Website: walmart
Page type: receipt
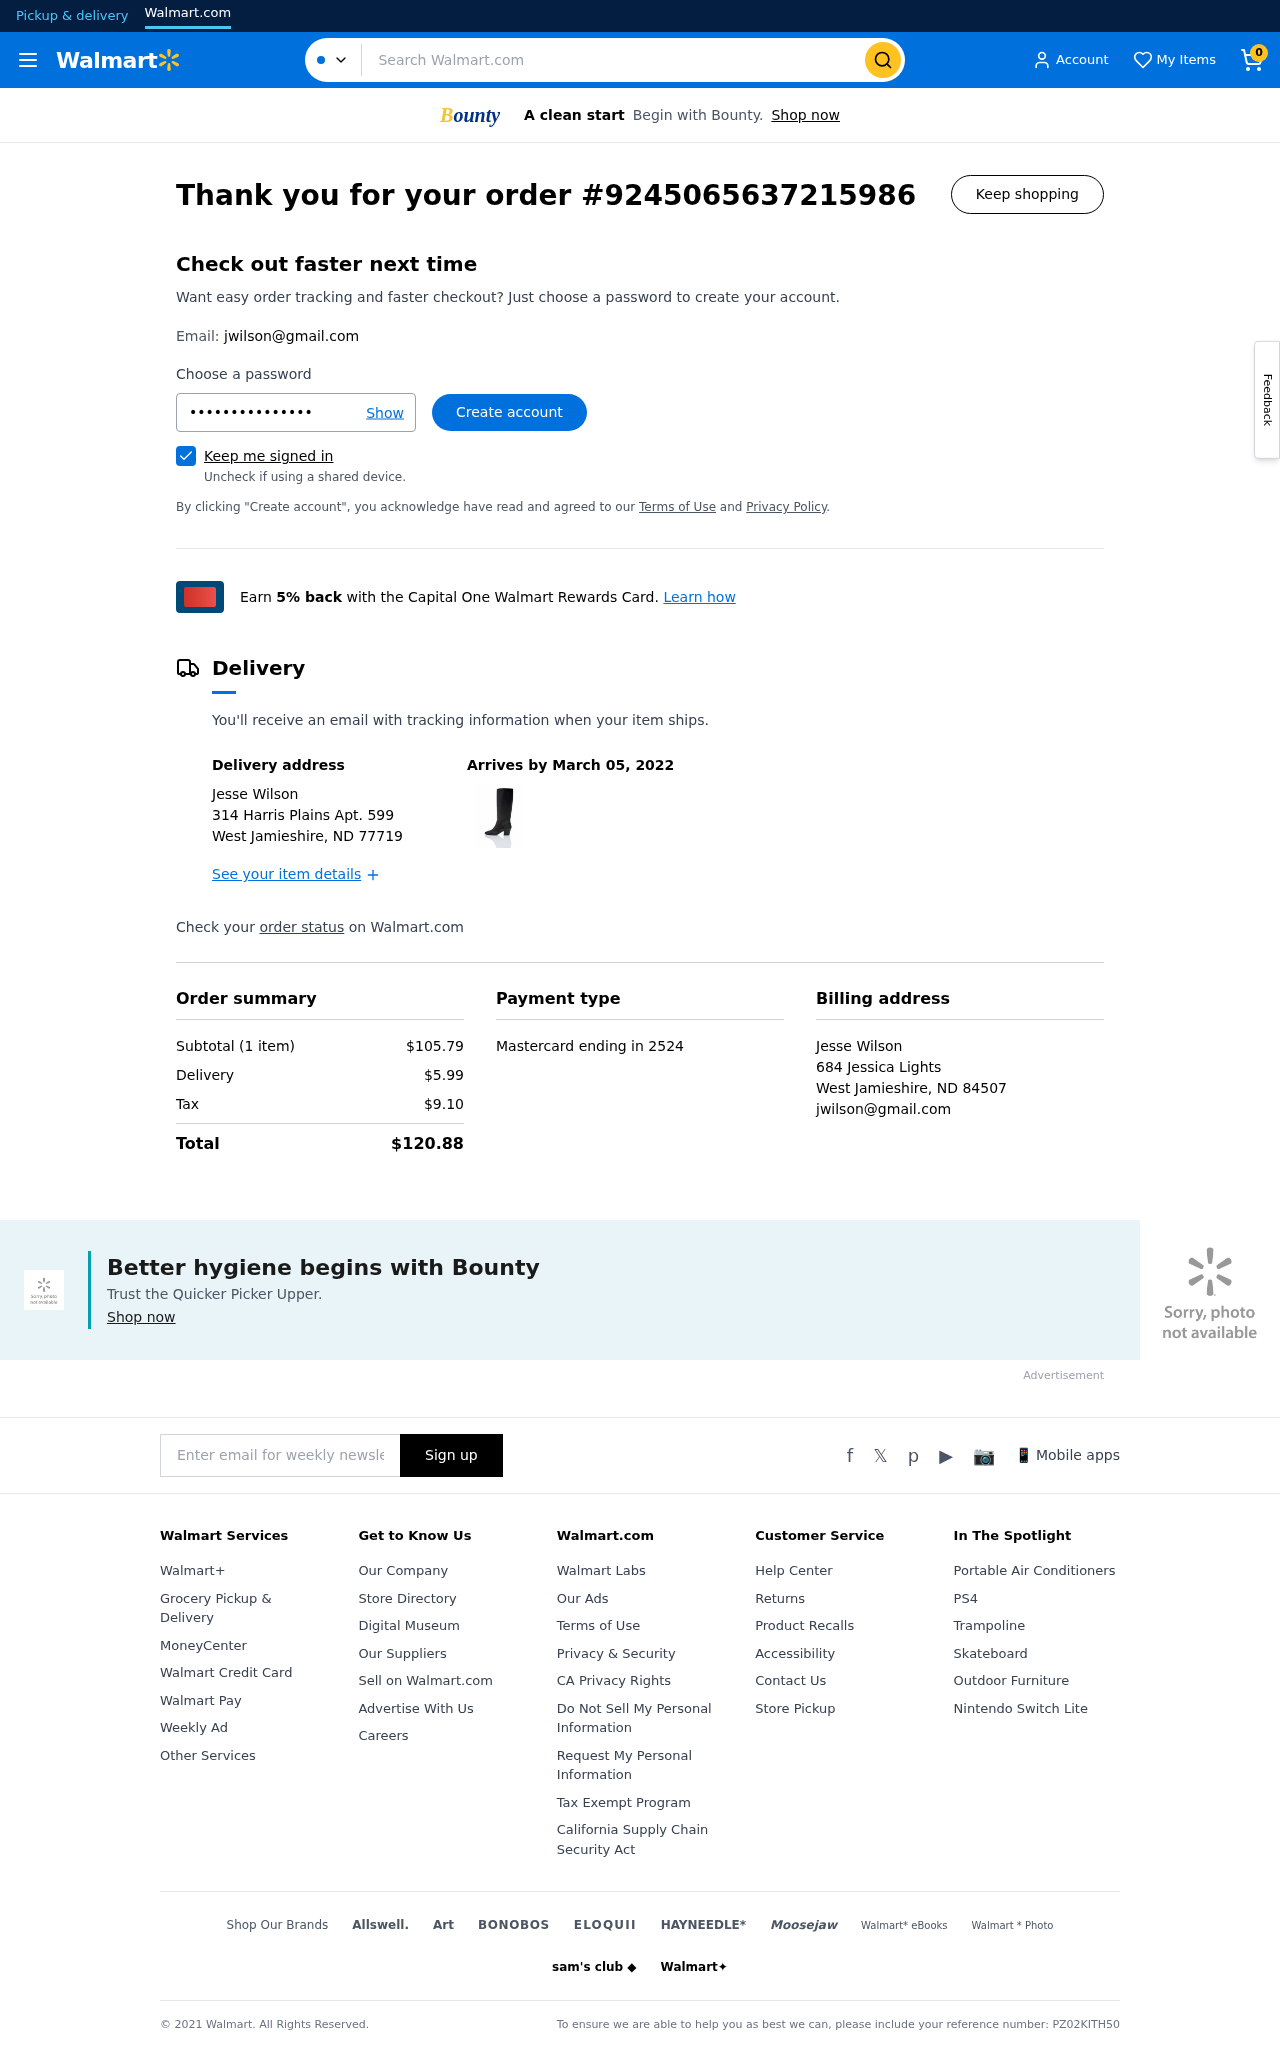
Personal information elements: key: PII_CARD_LAST4
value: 2524
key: PII_CARD_TYPE
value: Mastercard
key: PII_CITY_STATE_ZIP
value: West Jamieshire, ND 77719
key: PII_CITY_STATE_ZIP2
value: West Jamieshire, ND 84507
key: PII_EMAIL
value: jwilson@gmail.com
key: PII_EMAIL2
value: jwilson@gmail.com
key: PII_FULLNAME
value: Jesse Wilson
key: PII_FULLNAME2
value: Jesse Wilson
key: PII_STREET
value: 314 Harris Plains Apt. 599
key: PII_STREET2
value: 684 Jessica Lights
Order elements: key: ORDER_NUM_ITEMS
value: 0
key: ORDER_ID
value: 9245065637215986
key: ORDER_DELIVERY_DATE
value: March 05, 2022
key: ORDER_NUM_ITEMS
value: Subtotal (1 item)
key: ORDER_SUBTOTAL
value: $105.79
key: ORDER_SHIPPING_COST
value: $5.99
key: ORDER_TAX
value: $9.10
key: ORDER_TOTAL
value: $120.88
Search elements: key: HEADER_SEARCH
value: Search Walmart.com